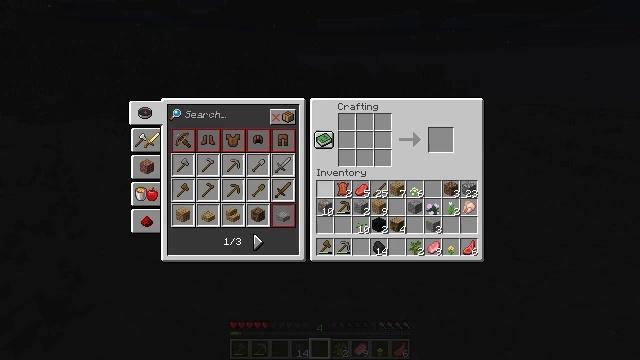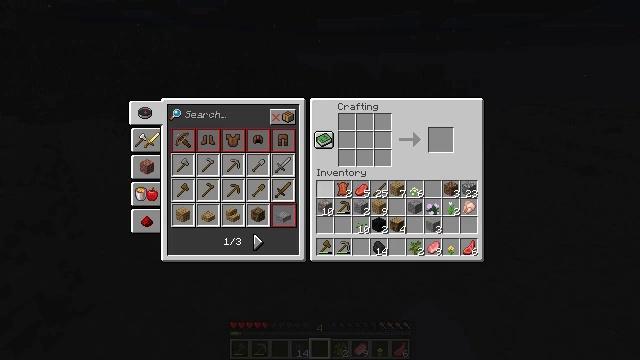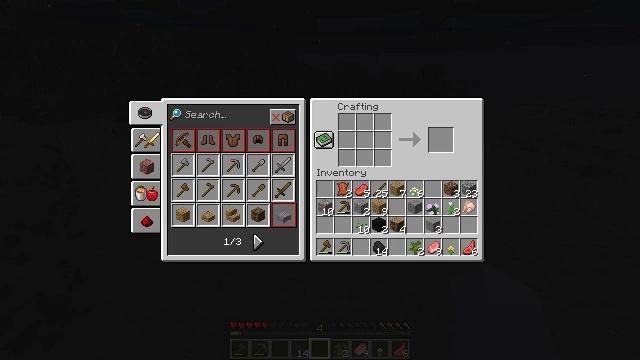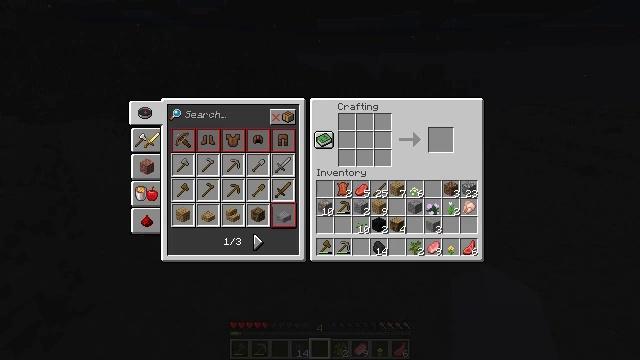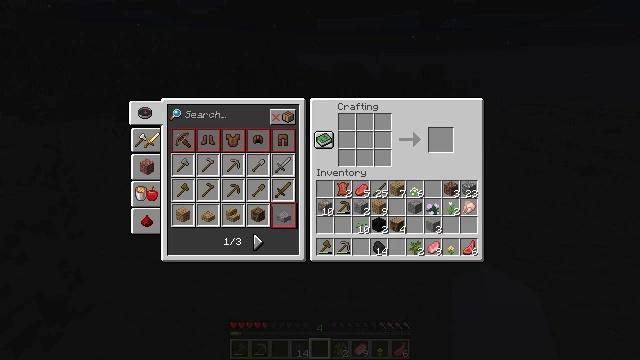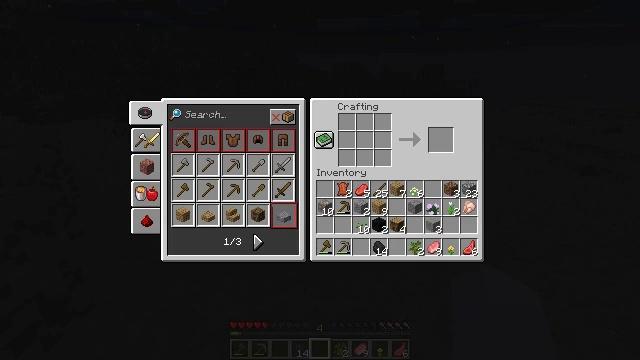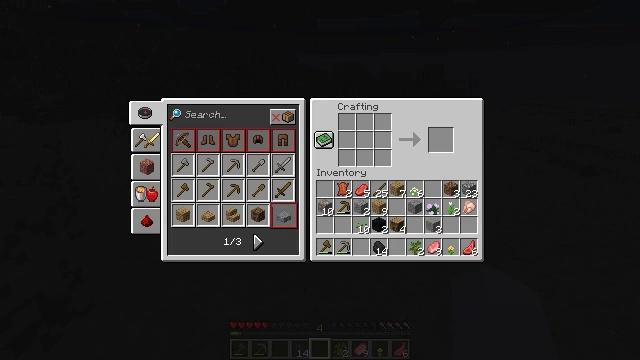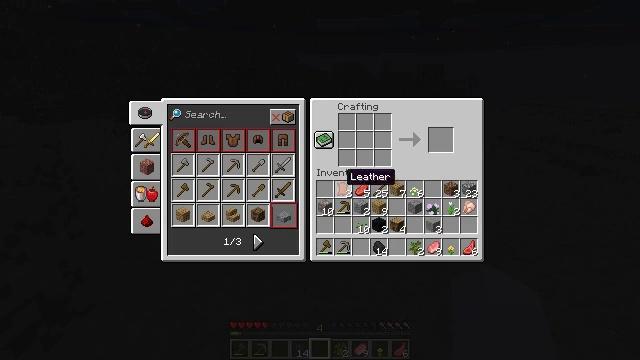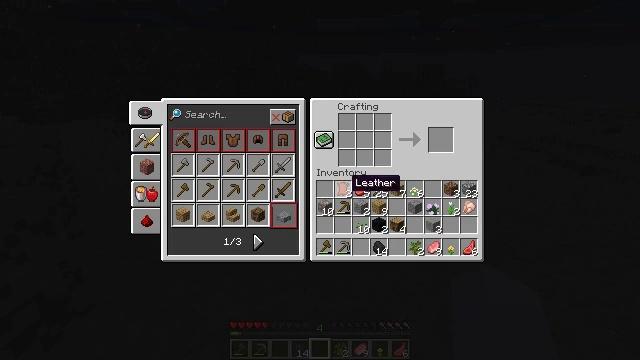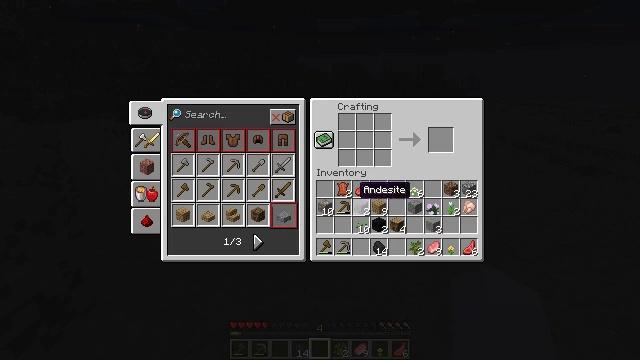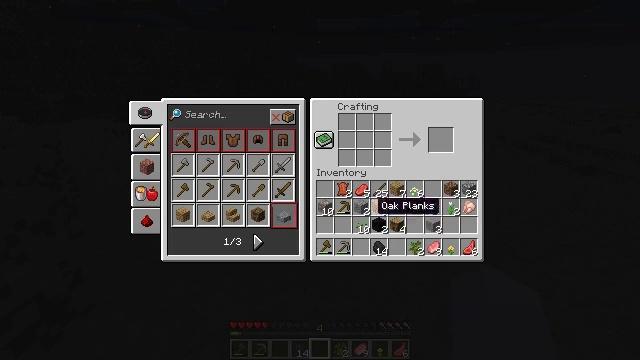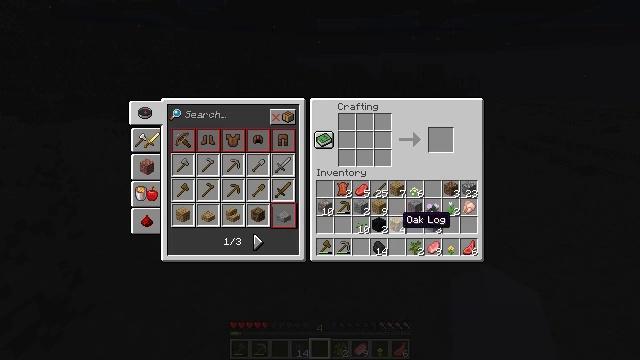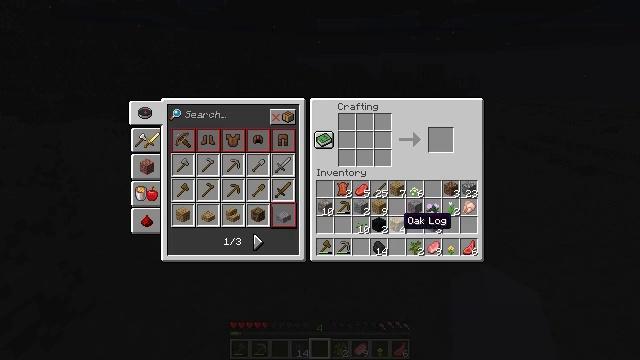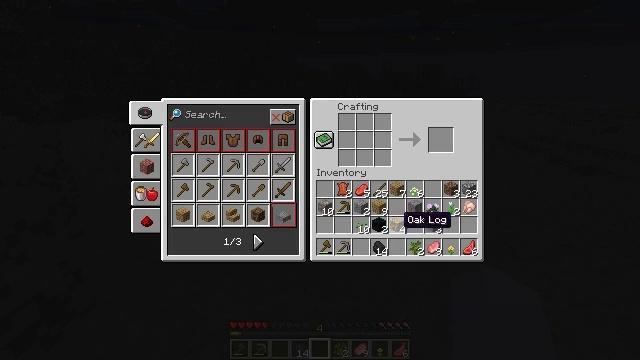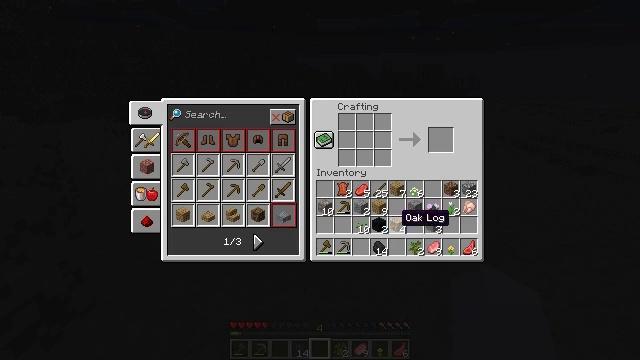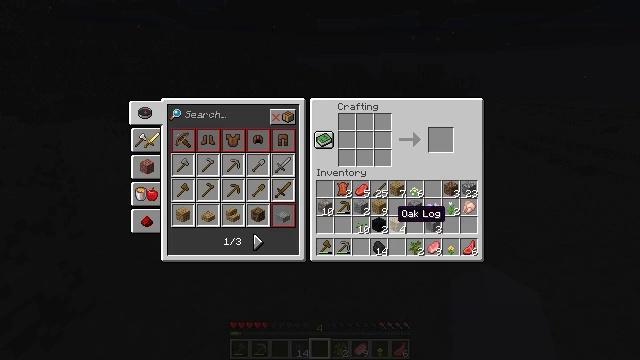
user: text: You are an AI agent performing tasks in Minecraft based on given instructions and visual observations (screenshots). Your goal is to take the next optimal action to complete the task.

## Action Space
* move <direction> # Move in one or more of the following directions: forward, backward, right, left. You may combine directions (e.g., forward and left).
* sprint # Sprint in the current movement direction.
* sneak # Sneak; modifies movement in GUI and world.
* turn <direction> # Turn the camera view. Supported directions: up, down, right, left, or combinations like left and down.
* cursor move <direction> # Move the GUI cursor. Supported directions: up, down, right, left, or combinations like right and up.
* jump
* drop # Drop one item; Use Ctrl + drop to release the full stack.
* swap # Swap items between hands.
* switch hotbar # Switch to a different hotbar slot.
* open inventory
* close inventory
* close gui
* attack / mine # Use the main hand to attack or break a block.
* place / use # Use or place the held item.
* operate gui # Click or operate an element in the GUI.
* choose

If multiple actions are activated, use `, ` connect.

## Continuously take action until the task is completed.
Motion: motion action
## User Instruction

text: Combine materials in a crafting table to craft a light gray bed.
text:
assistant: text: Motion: no_op
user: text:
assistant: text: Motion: no_op
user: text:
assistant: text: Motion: no_op
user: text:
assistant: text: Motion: no_op
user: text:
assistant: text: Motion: no_op
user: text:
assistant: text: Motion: no_op
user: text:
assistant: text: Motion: cursor move right and down
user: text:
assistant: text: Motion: no_op
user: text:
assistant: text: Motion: cursor move right and down
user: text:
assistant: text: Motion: cursor move right and down
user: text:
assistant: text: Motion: cursor move right and down
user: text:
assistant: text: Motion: no_op
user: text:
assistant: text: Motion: no_op
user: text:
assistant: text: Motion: no_op
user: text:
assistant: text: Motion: no_op
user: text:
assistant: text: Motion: no_op
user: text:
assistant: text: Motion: no_op
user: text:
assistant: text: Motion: no_op
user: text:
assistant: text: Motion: cursor move right
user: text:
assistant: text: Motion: no_op
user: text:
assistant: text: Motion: no_op
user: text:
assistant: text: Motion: no_op
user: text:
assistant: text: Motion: no_op
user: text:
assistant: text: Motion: no_op
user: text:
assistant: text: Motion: no_op
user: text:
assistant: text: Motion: no_op
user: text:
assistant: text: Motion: no_op
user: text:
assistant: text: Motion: cursor move left
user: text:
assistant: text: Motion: cursor move left
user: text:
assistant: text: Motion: no_op